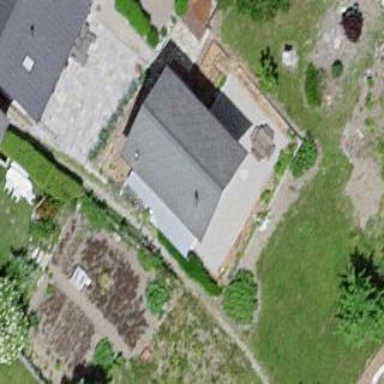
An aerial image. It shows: Simple and straightforward house.